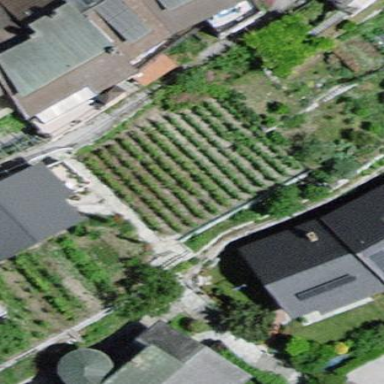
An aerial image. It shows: Vineyard with grape crops.